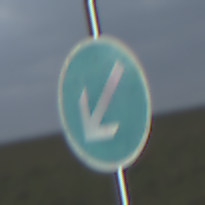
Verkehrszeichen: VorgeschriebeneVorbeifahrtLinks
Umgebung: Outdoor, Nature
Tageszeit: Night
Wetter: Overcast
Licht: Artificial
Jahreszeit: NotSpecified
Kontrast: LowContrast